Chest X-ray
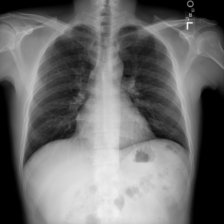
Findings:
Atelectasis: negative
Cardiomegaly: negative
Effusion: negative
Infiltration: negative
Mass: negative
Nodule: negative
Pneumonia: negative
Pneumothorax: negative
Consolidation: negative
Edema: negative
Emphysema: negative
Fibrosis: negative
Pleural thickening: negative
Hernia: negative